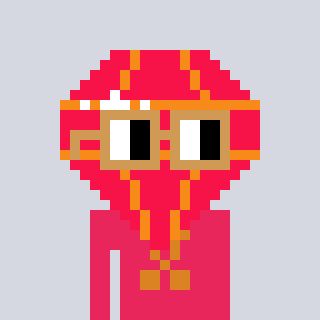
a pixel art character with square brown glasses, a red diamond-shaped head and a redpinkish-colored body on a cool background